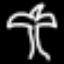
Label: palm tree